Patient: sex F, age 59
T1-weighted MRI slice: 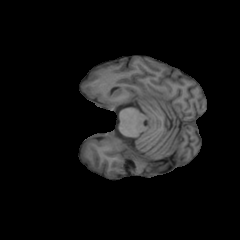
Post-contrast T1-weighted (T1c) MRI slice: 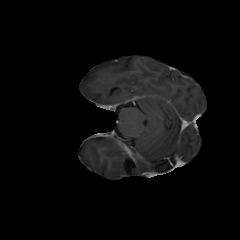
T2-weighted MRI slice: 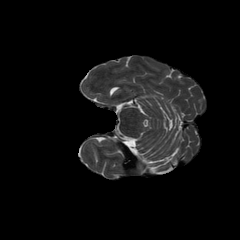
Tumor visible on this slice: no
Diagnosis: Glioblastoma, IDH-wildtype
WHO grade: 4